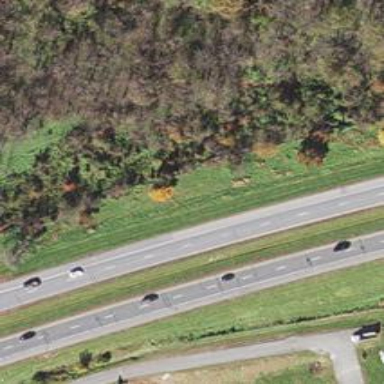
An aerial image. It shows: Expressway with asphalt surface classified as trunk highway.